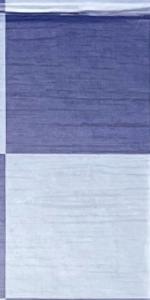
Label: Empty